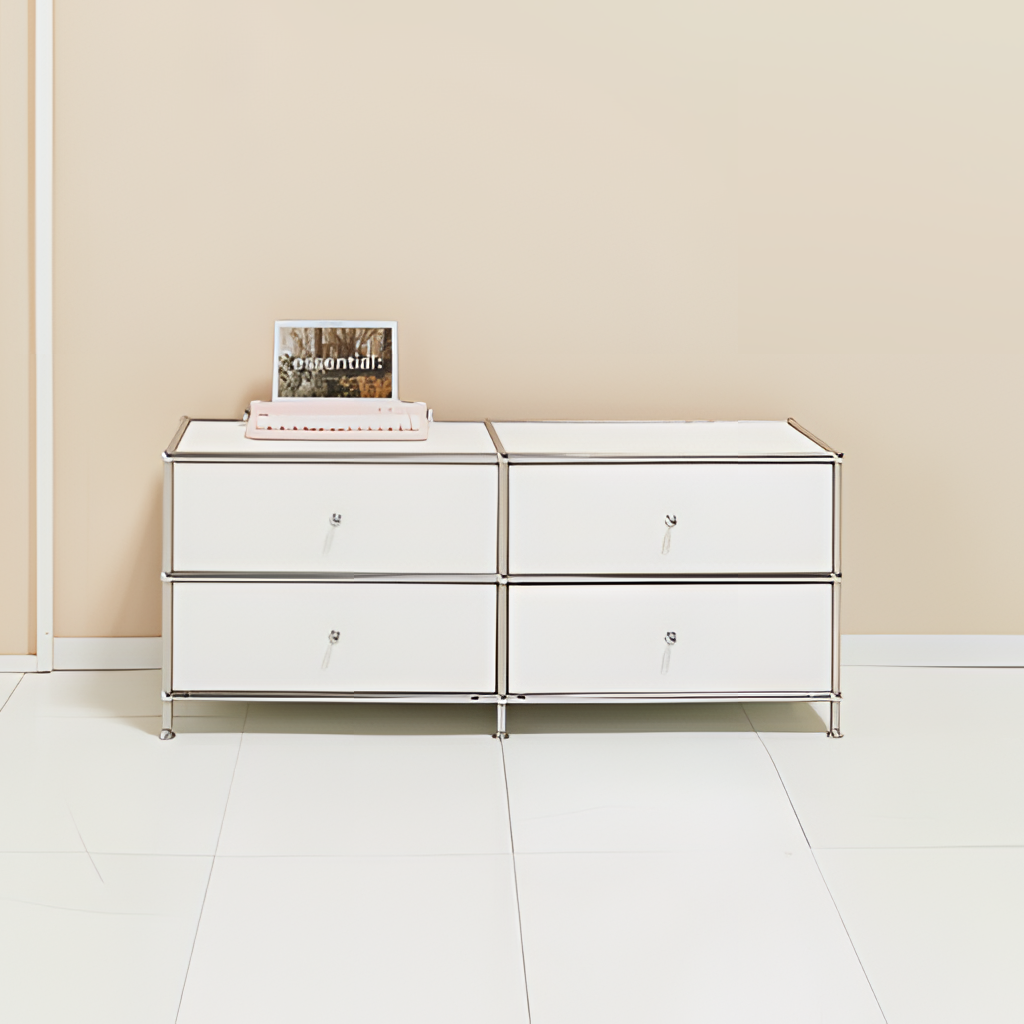
living room, white metal dresser, minimalist, white tile flooring, with large square pattern, paint wallpaper, with solid pattern